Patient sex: M
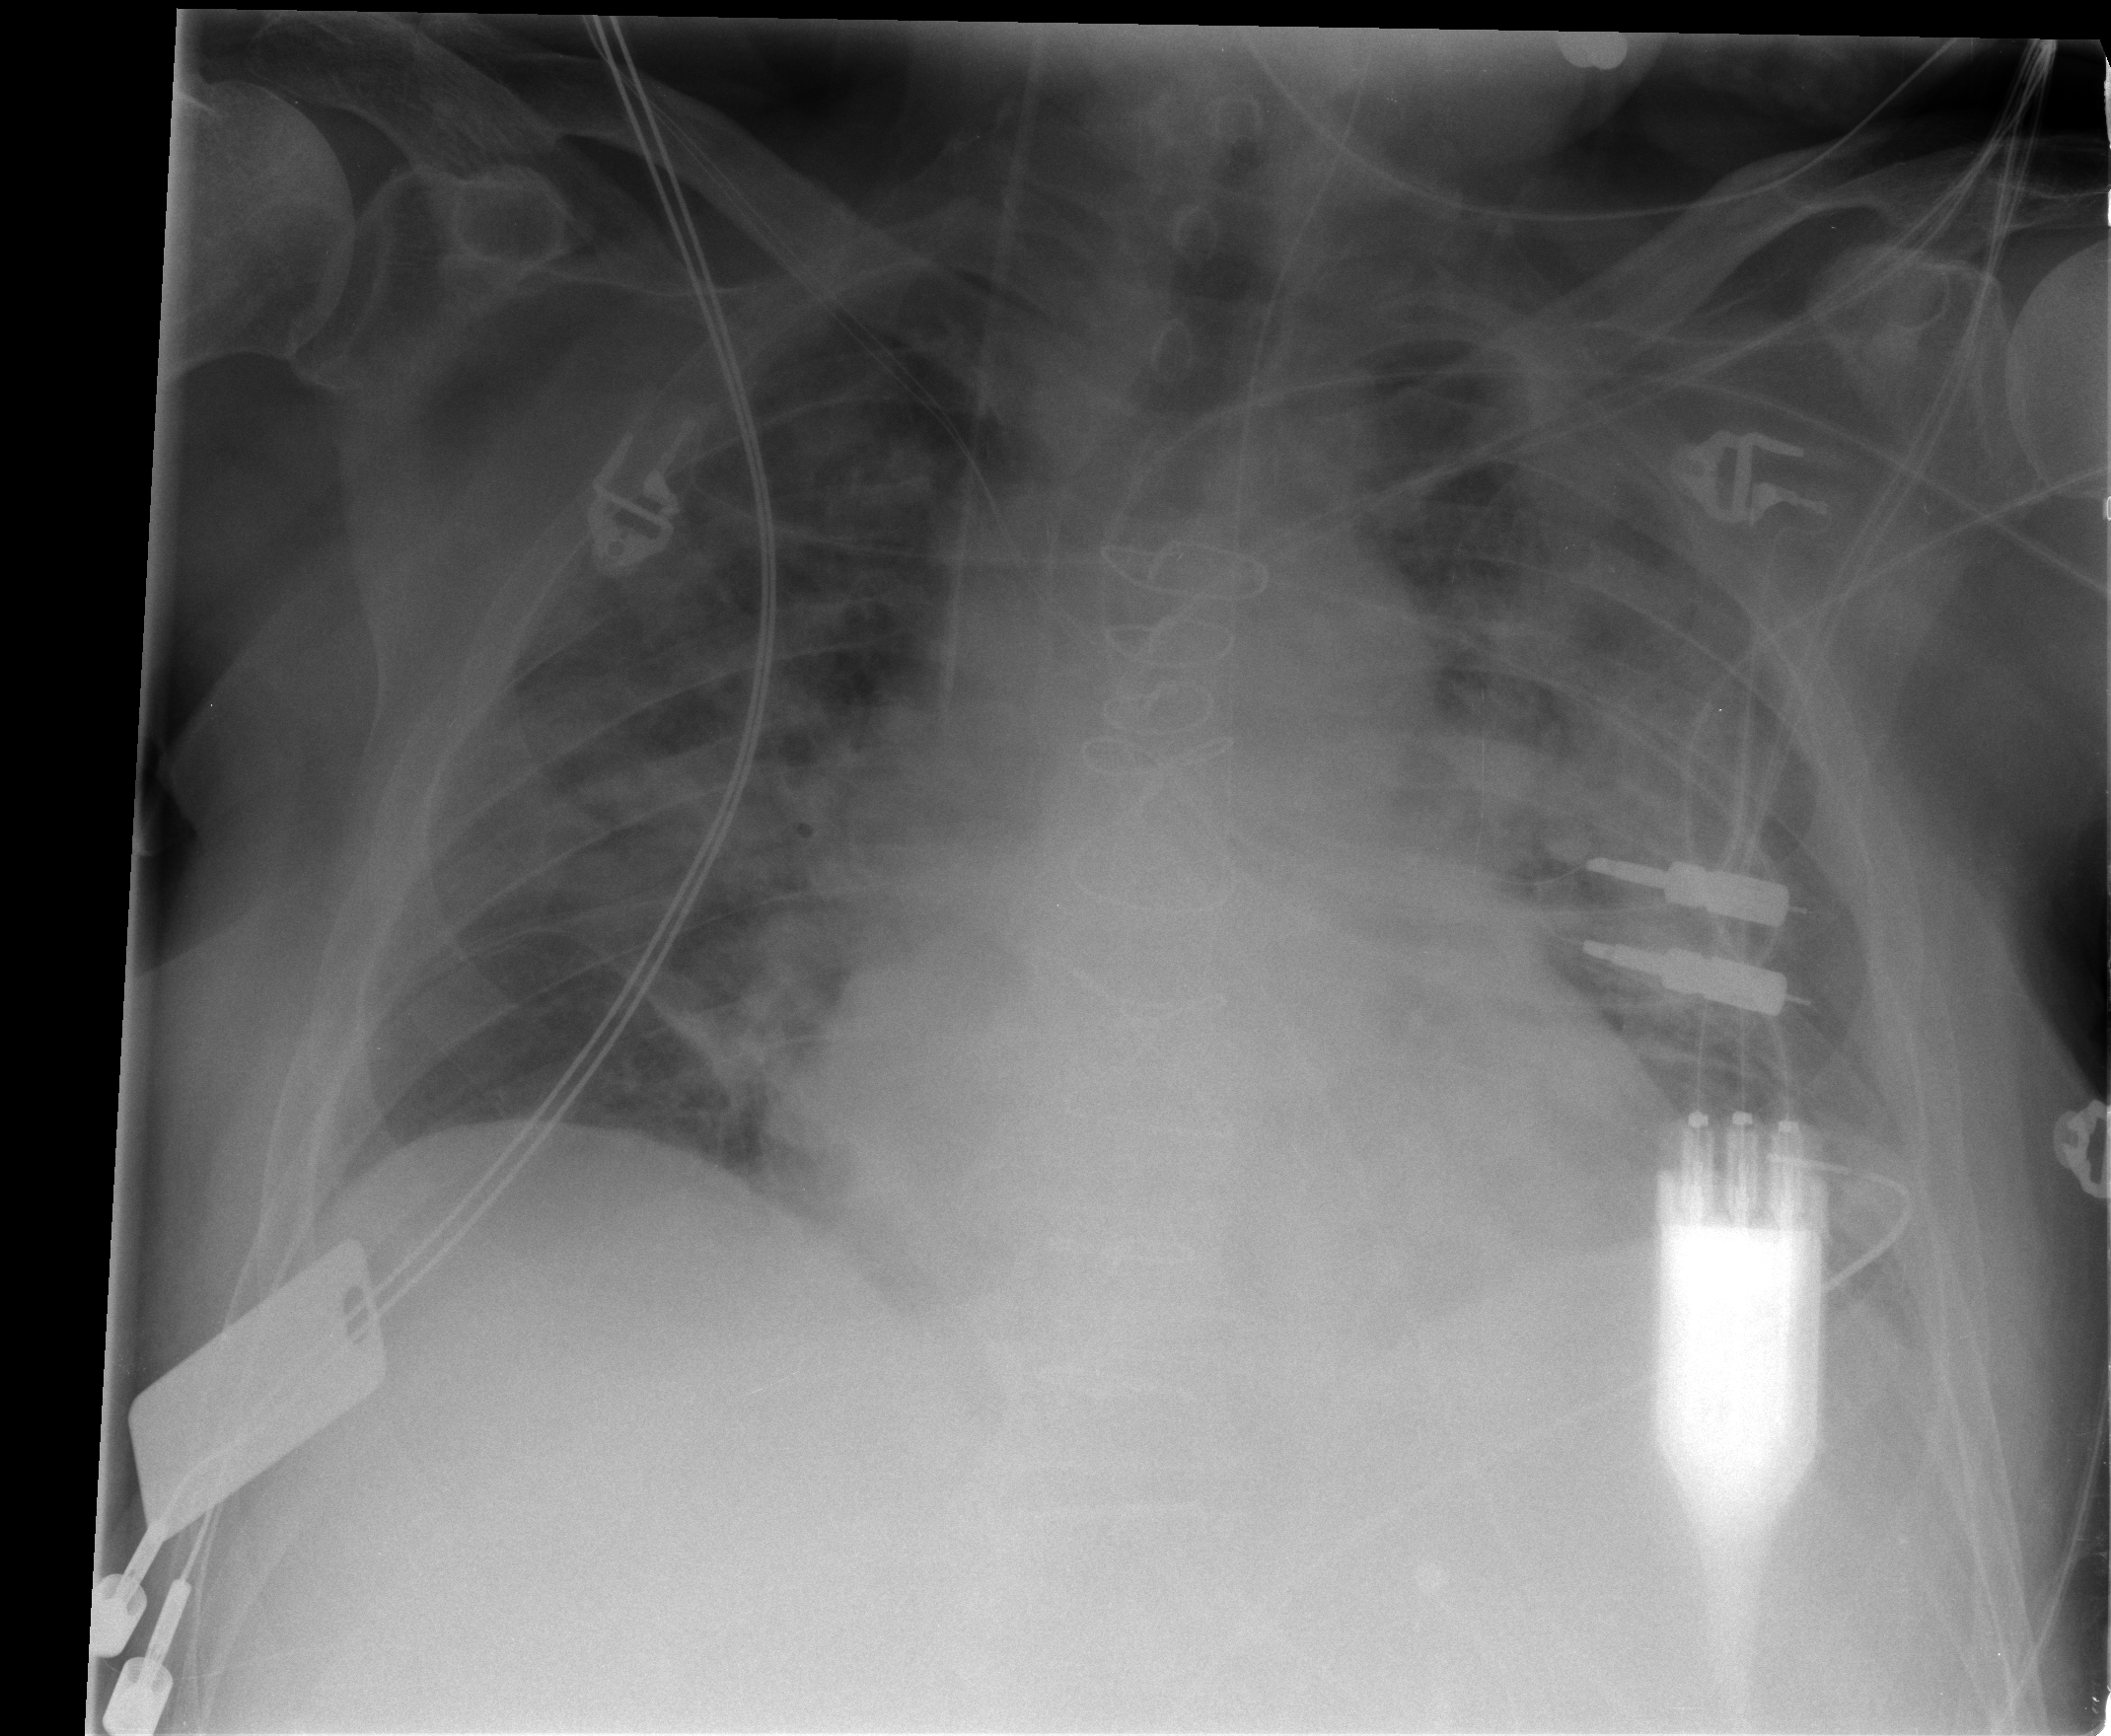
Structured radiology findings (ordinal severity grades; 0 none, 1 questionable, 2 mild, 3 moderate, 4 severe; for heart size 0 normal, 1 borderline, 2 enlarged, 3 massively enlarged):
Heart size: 2
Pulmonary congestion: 3
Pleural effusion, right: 2
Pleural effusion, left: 2
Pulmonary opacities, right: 2
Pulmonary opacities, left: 2
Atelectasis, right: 2
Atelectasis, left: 2